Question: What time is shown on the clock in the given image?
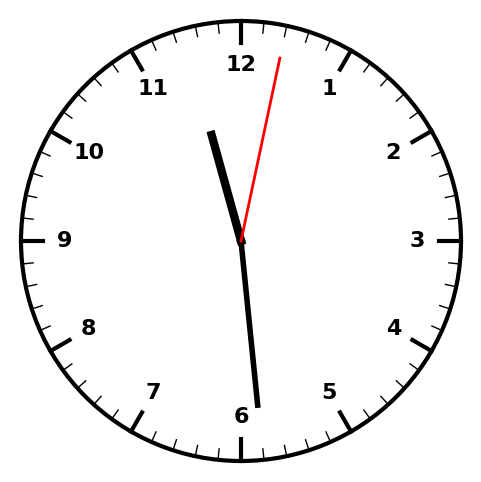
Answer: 11:29:02